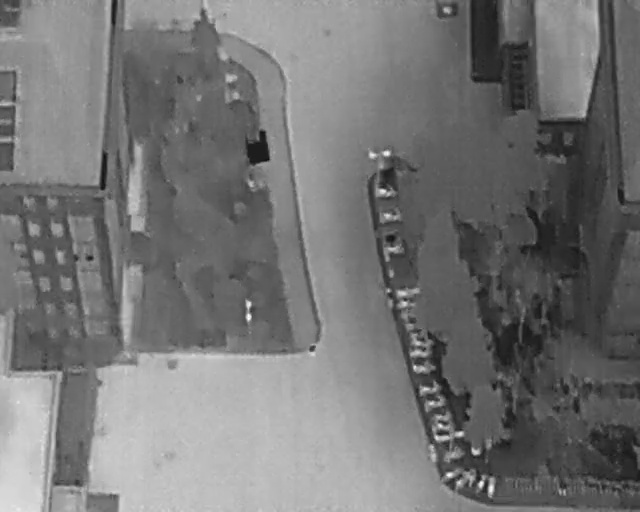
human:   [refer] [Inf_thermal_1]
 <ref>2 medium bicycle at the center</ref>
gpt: <box>[[59, 34, 61, 39, 2], [62, 54, 64, 59, 2]]</box>

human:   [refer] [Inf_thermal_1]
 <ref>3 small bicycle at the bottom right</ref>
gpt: <box>[[74, 94, 78, 95, 2], [73, 93, 76, 95, 22], [71, 92, 75, 93, 2]]</box>

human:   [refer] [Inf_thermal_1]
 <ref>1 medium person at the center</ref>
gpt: <box>[[47, 67, 50, 69, 2]]</box>

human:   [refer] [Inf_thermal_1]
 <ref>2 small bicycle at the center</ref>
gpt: <box>[[60, 39, 62, 44, 2], [64, 66, 66, 70, 2]]</box>

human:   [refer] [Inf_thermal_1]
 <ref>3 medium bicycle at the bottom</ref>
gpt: <box>[[66, 73, 68, 78, 166], [67, 76, 69, 81, 157], [65, 69, 67, 74, 2]]</box>

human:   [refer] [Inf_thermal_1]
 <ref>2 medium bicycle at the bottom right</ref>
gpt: <box>[[69, 90, 71, 94, 144], [70, 92, 74, 94, 27]]</box>

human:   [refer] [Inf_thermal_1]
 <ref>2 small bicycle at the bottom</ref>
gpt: <box>[[68, 83, 70, 86, 2], [68, 80, 70, 85, 2]]</box>